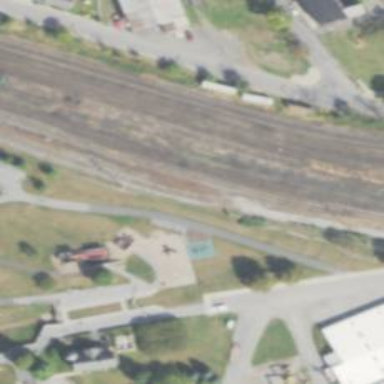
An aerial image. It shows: Railway siding with rails.